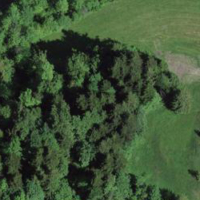
EUNIS habitat code: 44
Species observed at this site:
Geum rivale